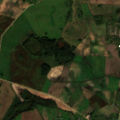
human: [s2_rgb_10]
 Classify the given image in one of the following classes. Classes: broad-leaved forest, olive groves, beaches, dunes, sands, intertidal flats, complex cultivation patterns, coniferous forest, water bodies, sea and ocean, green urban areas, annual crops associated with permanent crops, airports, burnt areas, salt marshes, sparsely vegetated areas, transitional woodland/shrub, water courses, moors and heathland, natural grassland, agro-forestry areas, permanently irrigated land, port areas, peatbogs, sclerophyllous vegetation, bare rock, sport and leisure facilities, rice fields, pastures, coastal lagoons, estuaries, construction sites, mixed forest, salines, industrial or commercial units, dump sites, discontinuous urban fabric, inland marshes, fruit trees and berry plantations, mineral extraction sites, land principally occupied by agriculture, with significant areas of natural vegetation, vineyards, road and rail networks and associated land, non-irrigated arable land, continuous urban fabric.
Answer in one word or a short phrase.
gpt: discontinuous urban fabric, non-irrigated arable land, pastures, complex cultivation patterns